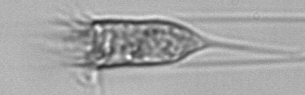
Label: Eutintinnus